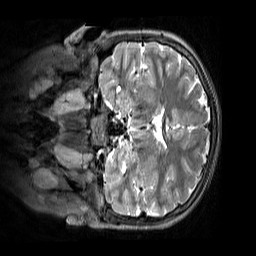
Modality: T2w
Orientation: coronal
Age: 10
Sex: female
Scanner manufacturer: siemens
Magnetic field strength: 3 T
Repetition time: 3.2 s
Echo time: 0.408 s